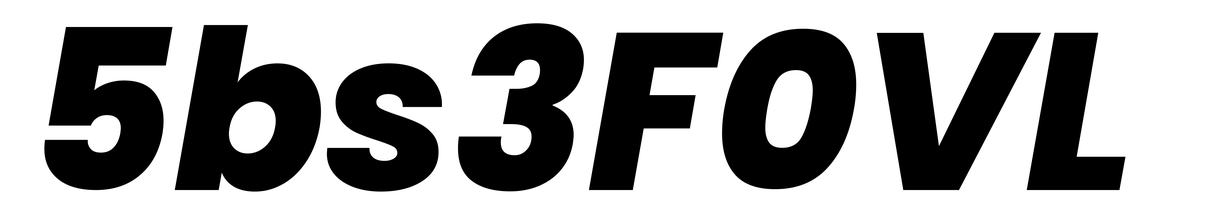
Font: Poppins-ExtraBoldItalic